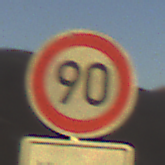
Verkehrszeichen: Geschwindigkeit90
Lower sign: HinweisDurchVerbaleAngabe6
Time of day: SunriseSunset
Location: Outdoor (Nature)
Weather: Clear
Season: NotSpecified
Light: Natural